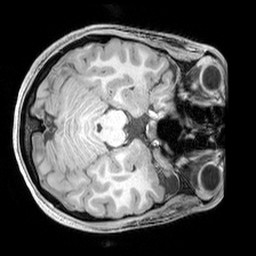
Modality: T1w
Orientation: axial
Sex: female
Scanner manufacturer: siemens
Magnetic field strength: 3 T
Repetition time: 2.3 s
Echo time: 0.00226 s